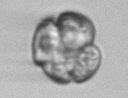
Label: Karenia